Interaction volume radius: 10 \u00c5
Interaction volume height: 25 \u00c5
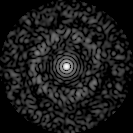
Disorder parameter: 0.8284